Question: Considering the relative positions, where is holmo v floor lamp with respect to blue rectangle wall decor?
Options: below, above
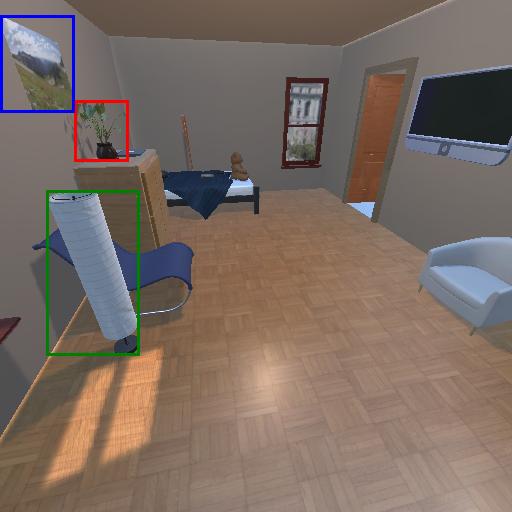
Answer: below